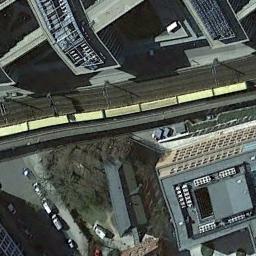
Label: railway